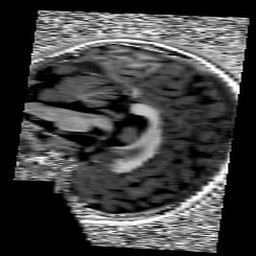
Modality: UNIT1
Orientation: sagittal
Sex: female
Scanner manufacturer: siemens
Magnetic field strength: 3 T
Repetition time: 5 s
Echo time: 0.00355 s